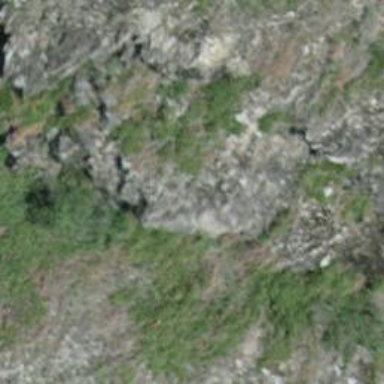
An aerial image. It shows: Cliff in nature.